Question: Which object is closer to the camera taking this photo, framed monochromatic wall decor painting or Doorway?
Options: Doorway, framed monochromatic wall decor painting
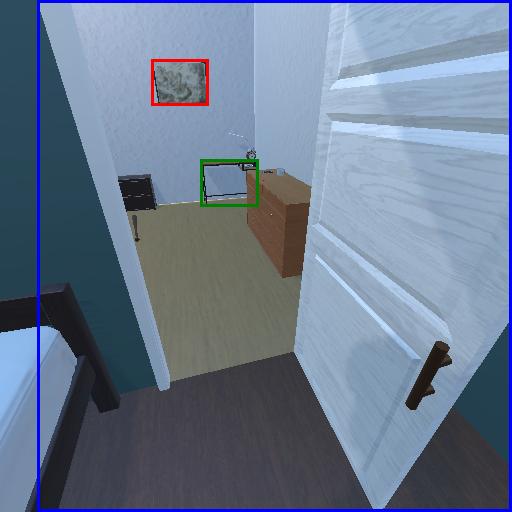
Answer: Doorway